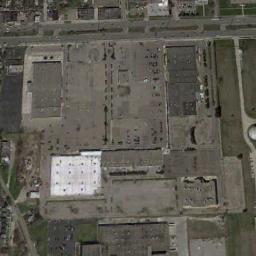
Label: industrial_area